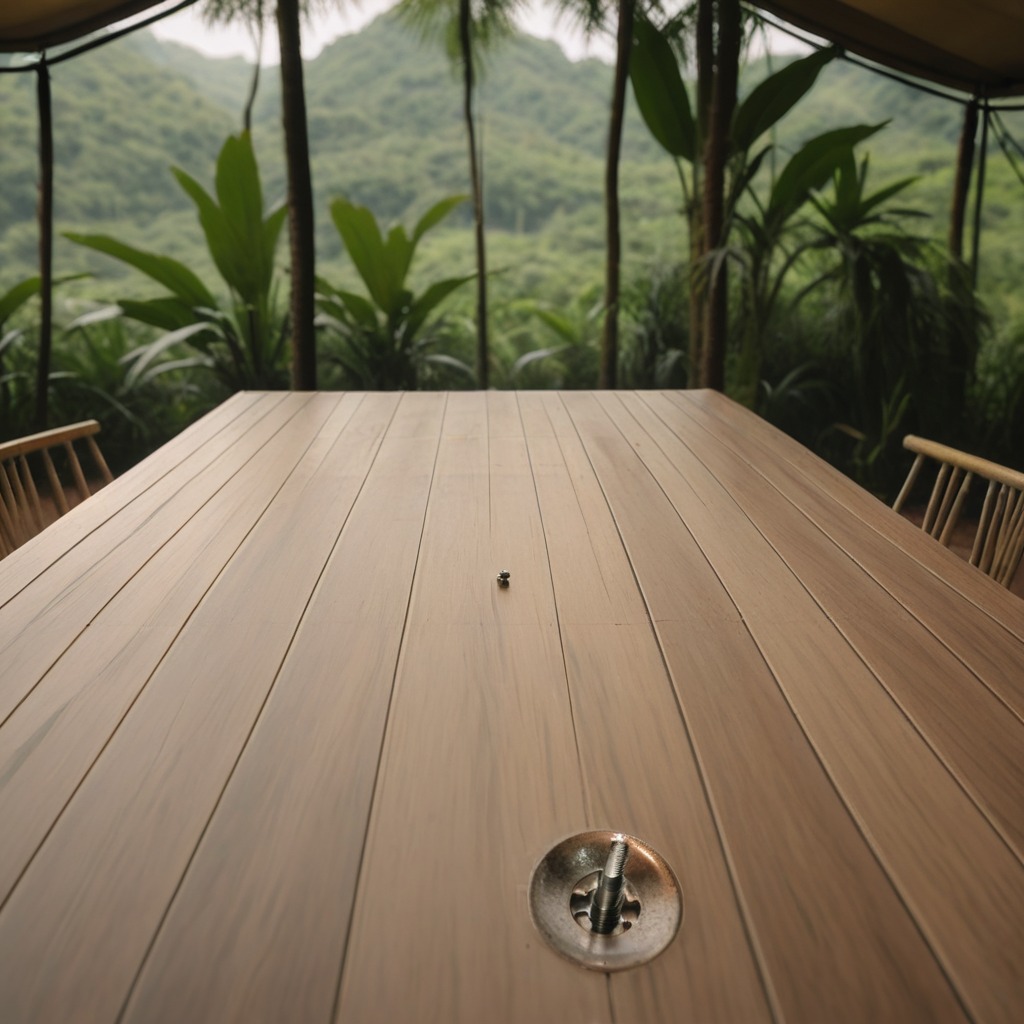
A metal screw is lying on the wooden table inside a jungle field workshop tent.